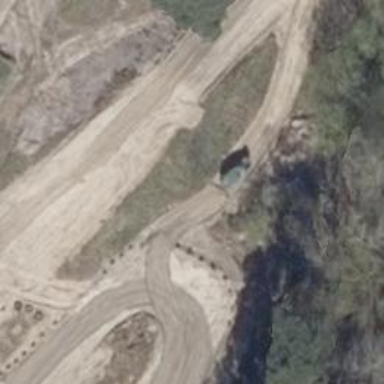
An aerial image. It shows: Motocross raceway with sandy surface.